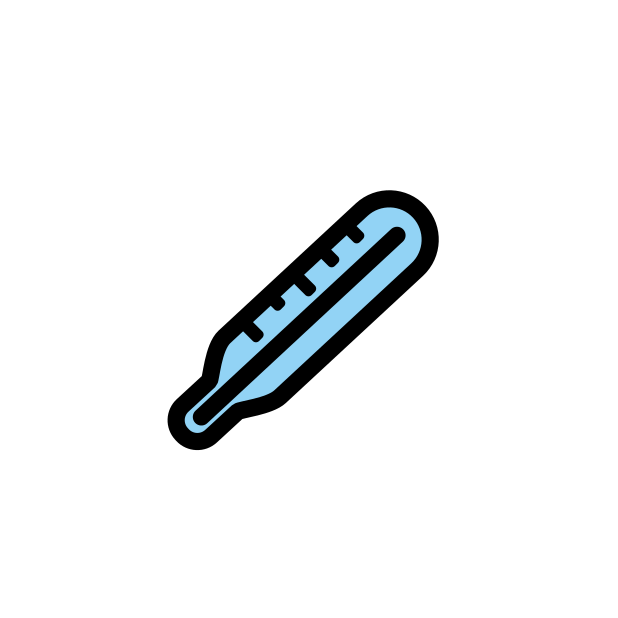
clinical thermometer